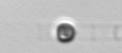
Label: Skeletonema